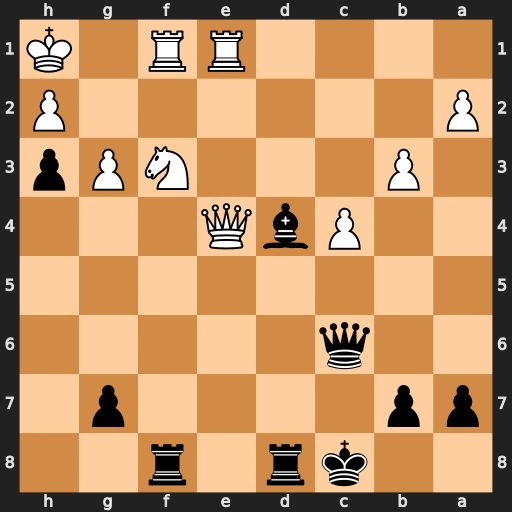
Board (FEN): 2kr1r2/pp4p1/2q5/8/2PbQ3/1P3NPp/P6P/4RR1K
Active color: b
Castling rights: -
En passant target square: -
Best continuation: Qxe4 Rxe4 Rxf3 Rxf3 Bf2 Rf8 Rxf8